Interaction volume radius: 5 \u00c5
Interaction volume height: 10 \u00c5
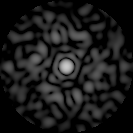
Disorder parameter: 0.7965